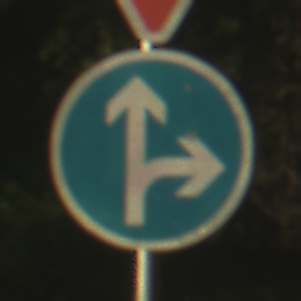
Verkehrszeichen: VorgeschriebeneFahrtrichtungGeradeausOderRechts
Zusatzzeichen oben: VorfahrtGewaehren
Umgebung: Outdoor, Nature
Tageszeit: SunriseSunset
Wetter: PartlyCloudy
Licht: Natural
Jahreszeit: NotSpecified
Kontrast: HighContrast